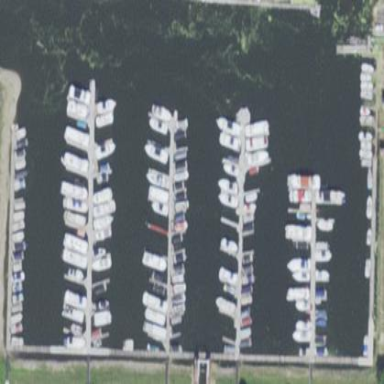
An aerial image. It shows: Marina on leisure land.